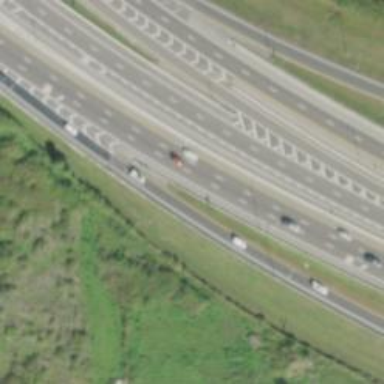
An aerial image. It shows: Motorway link with asphalt surface. The junction is in diamond shape.